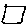
Label: square